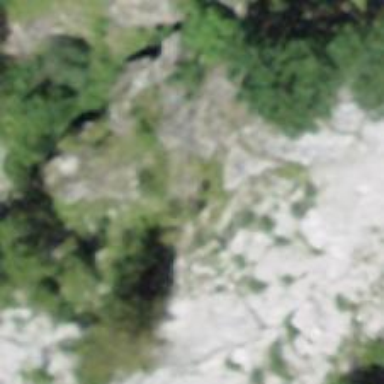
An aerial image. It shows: Natural cliff.